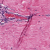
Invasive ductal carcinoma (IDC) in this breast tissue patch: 0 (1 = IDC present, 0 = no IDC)